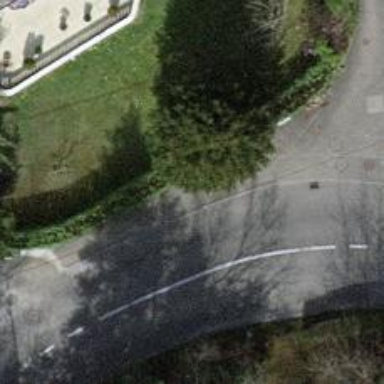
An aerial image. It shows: Sidewalk along the footway.